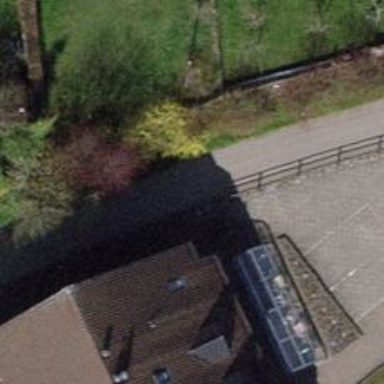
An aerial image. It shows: Abandoned railway alongside grade 1 cycleway.